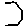
Label: hexagon